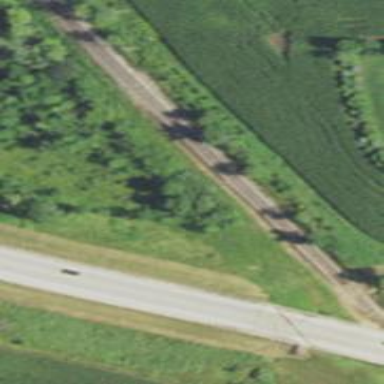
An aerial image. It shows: Railway track.